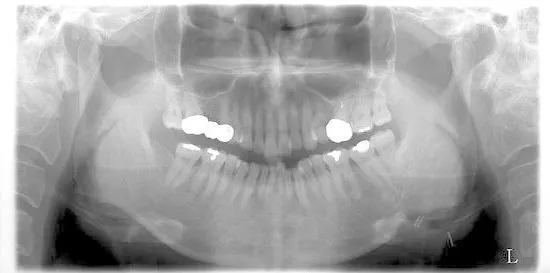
Postoperative panoramic radiography. The bone healing was evident in the left mandibular notch area at 5 months postoperatively.
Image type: radiology (x_ray)